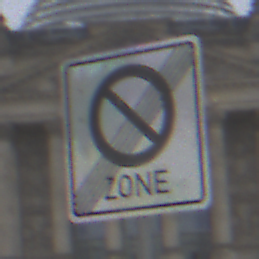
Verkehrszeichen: EndeEingeschraenktesHalteverbotZone
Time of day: Midday
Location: Outdoor (Suburban)
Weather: Overcast
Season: NotSpecified
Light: Natural